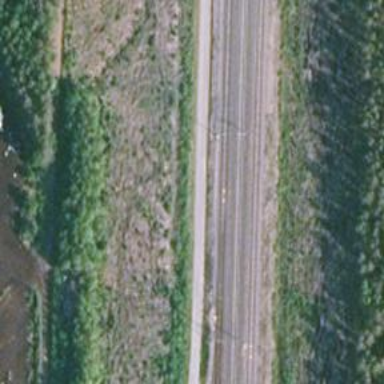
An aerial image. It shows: Continuous rail railway with electrified contact line.